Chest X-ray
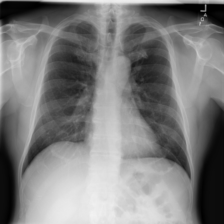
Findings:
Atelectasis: negative
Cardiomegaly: negative
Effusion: negative
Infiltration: negative
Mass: negative
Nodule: negative
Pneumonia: negative
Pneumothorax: negative
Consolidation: negative
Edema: negative
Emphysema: negative
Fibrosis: negative
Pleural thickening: negative
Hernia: negative